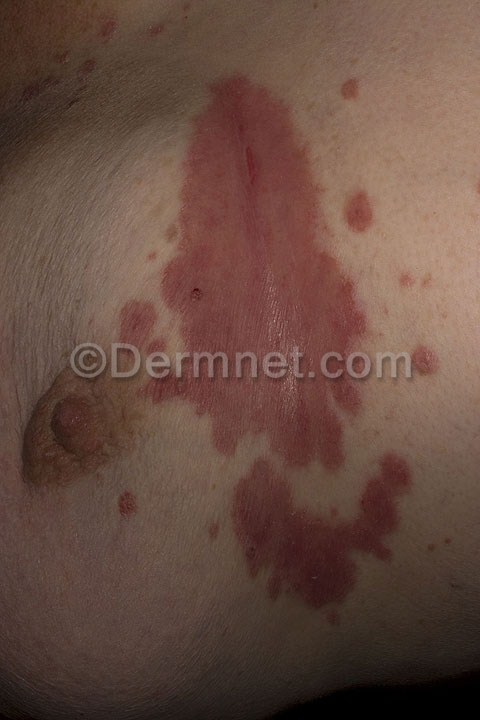
Disease: Psoriasis pictures Lichen Planus and related diseases